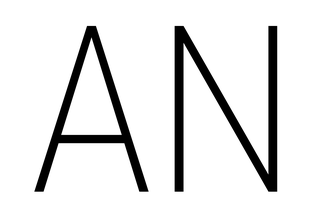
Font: Roboto_Condensed_ExtraLight